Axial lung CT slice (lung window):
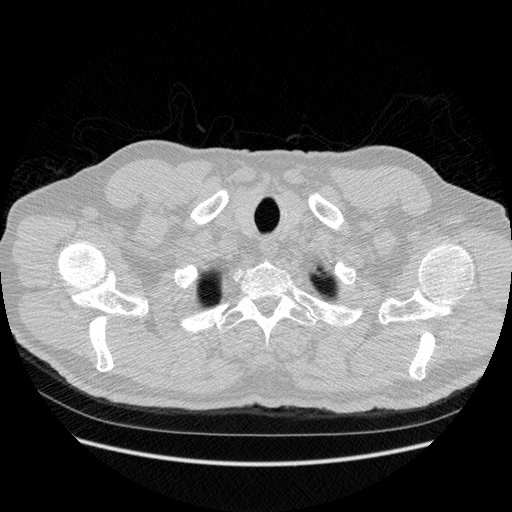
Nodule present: no